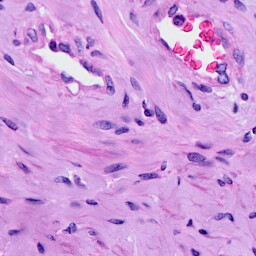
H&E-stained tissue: Cervix